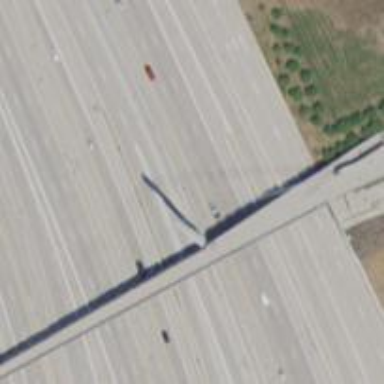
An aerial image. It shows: Footway on bridge with cable-stayed structure.